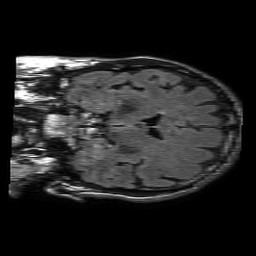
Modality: FLAIR
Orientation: coronal
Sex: male
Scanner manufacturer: philips
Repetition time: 11 s
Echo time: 0.125 s